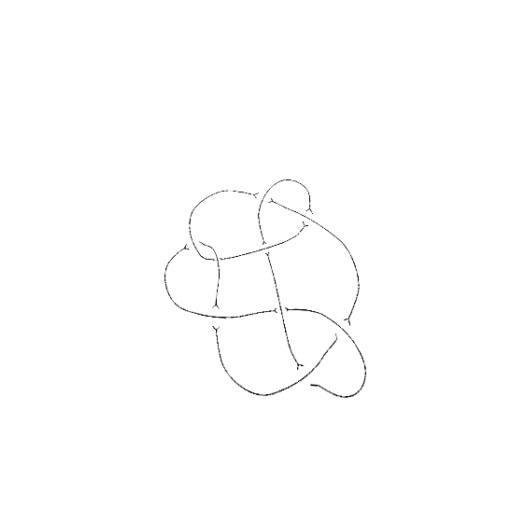
Crossing number: 9